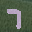
Label: 7